Field crop: maize
Growth stage: 2
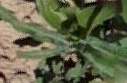
Species: maize